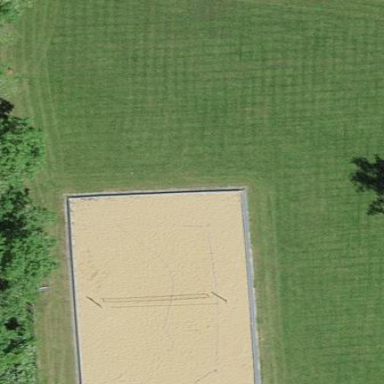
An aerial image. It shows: Sandy pitch for beach volleyball.